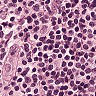
Metastatic tissue present: no